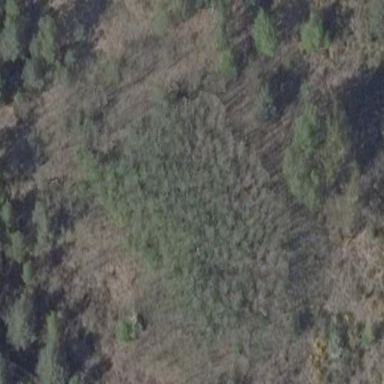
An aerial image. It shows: Forest area.